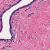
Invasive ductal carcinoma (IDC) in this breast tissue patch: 0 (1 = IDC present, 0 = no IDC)